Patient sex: M
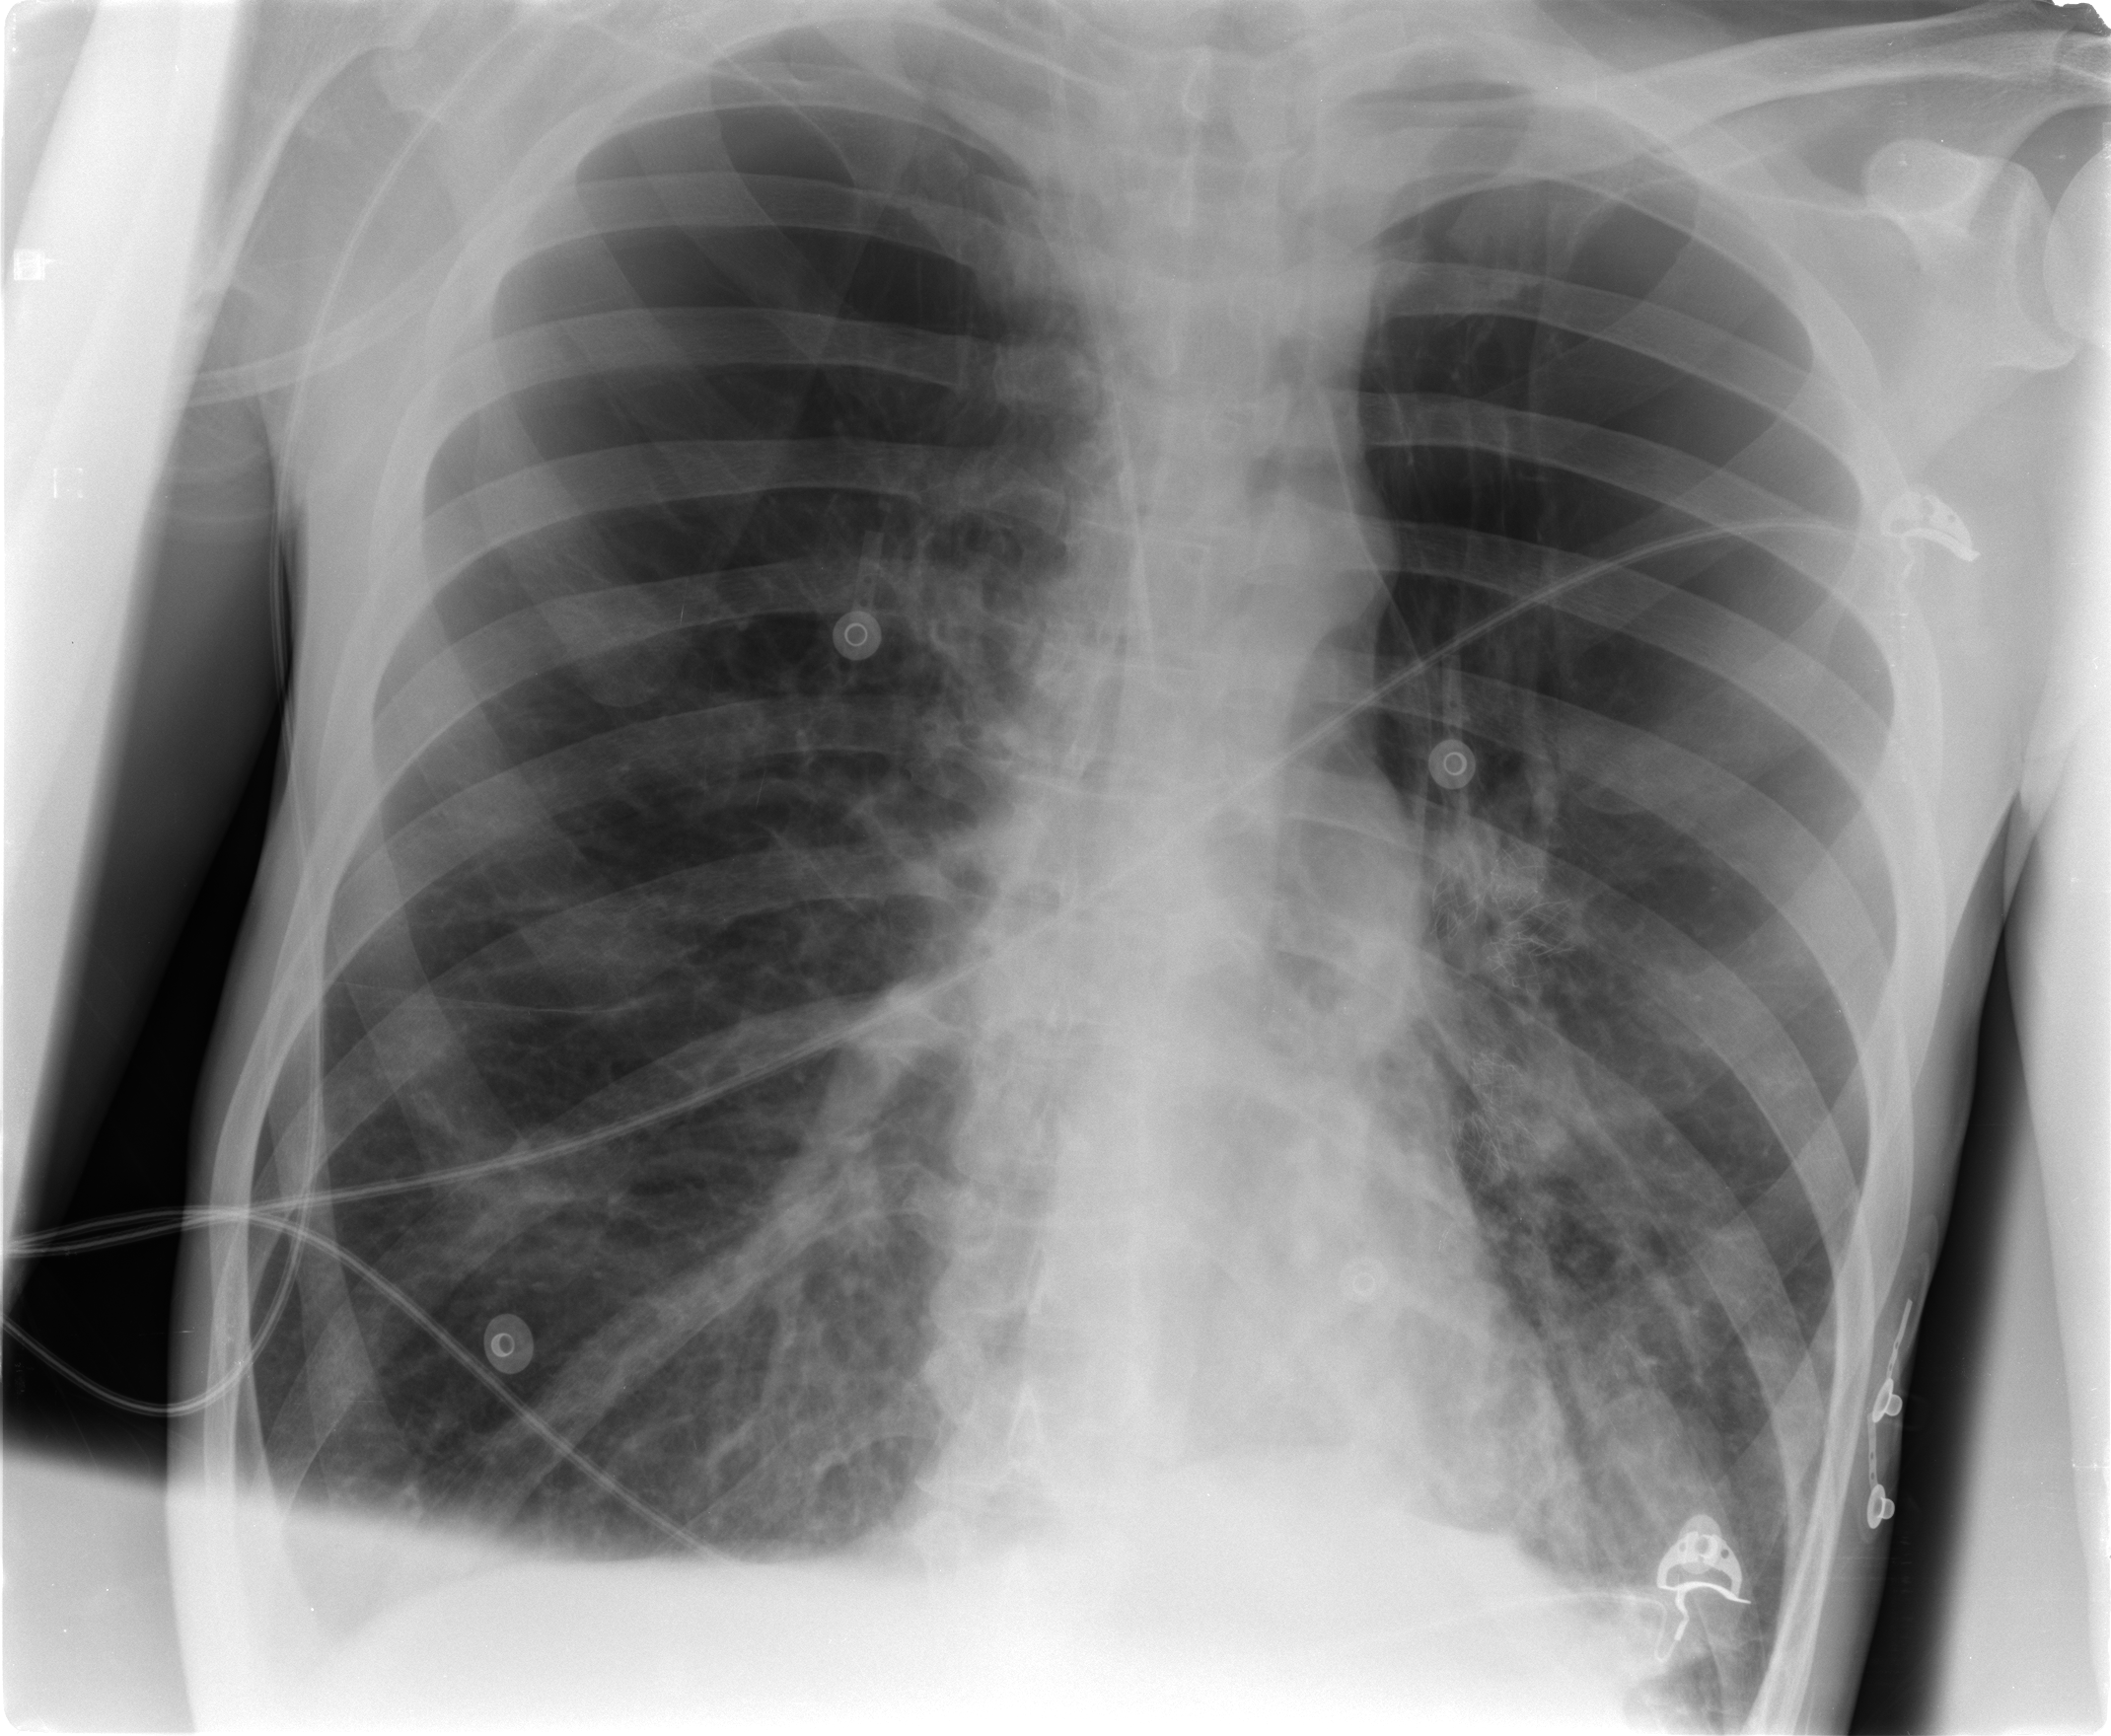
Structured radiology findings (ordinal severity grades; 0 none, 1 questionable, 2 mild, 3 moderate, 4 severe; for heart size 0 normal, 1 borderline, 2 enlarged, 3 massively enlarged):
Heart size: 0
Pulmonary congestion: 0
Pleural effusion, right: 2
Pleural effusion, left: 2
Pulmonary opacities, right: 0
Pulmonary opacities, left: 0
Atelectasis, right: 0
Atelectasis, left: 2